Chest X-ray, AP view. Patient: 54 years old, sex F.
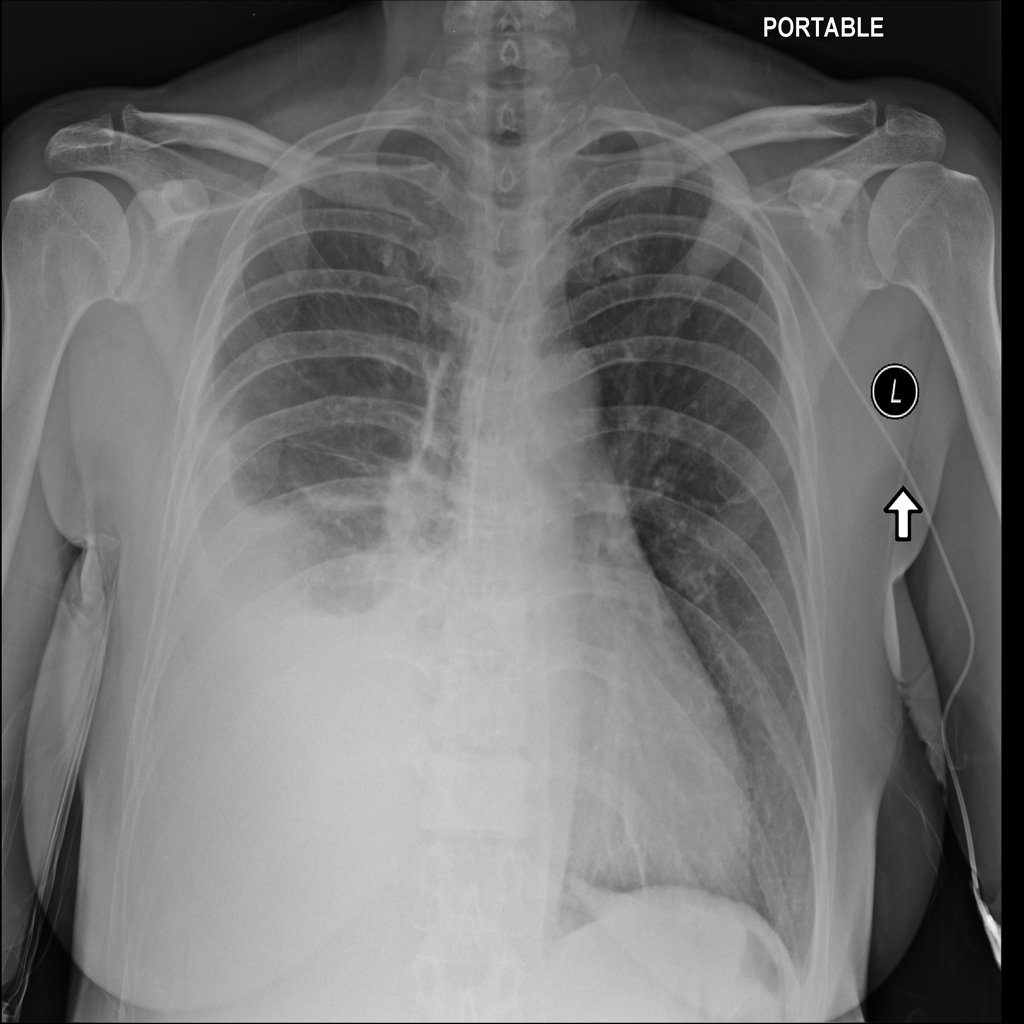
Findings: Effusion